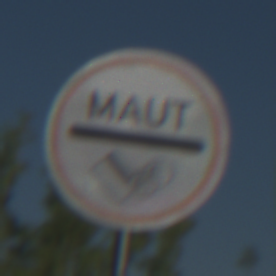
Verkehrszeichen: MautflichtigeStrecke
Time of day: MorningAfternoon
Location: Outdoor (Nature)
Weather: Clear
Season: NotSpecified
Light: Natural